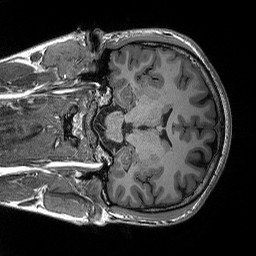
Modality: T1w
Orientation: coronal
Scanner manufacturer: siemens
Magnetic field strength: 3 T
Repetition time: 2.3 s
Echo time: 0.00298 s